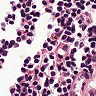
Metastatic tissue present: no